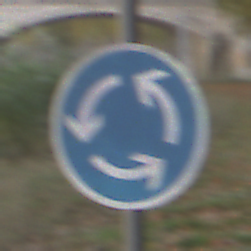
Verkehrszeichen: Kreisverkehr
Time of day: MorningAfternoon
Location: Outdoor (Suburban)
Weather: PartlyCloudy
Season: NotSpecified
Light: Natural